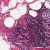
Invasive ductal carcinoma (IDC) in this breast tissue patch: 0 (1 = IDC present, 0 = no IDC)